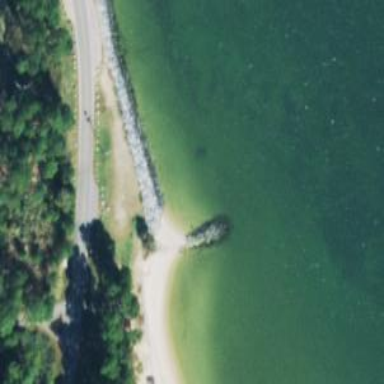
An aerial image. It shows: Seawall breakwater by the sea.